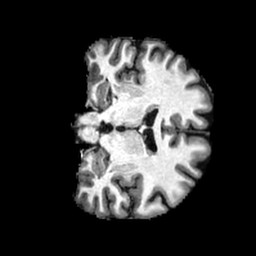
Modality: T1w
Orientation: coronal
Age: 32
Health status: healthy
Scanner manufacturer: philips
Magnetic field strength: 3 T
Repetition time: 0.007826 s
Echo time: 0.003592 s